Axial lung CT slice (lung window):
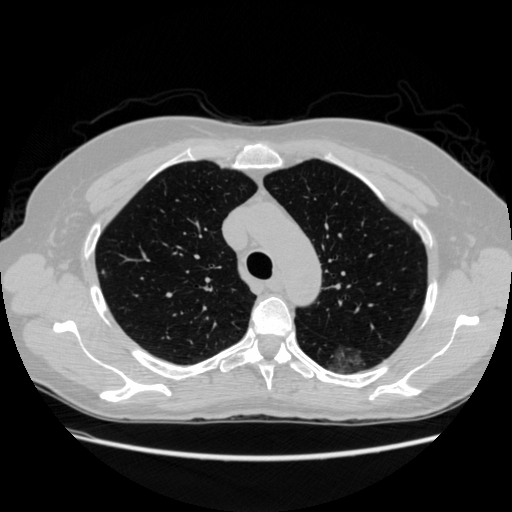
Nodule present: yes
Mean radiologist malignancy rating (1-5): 4.5